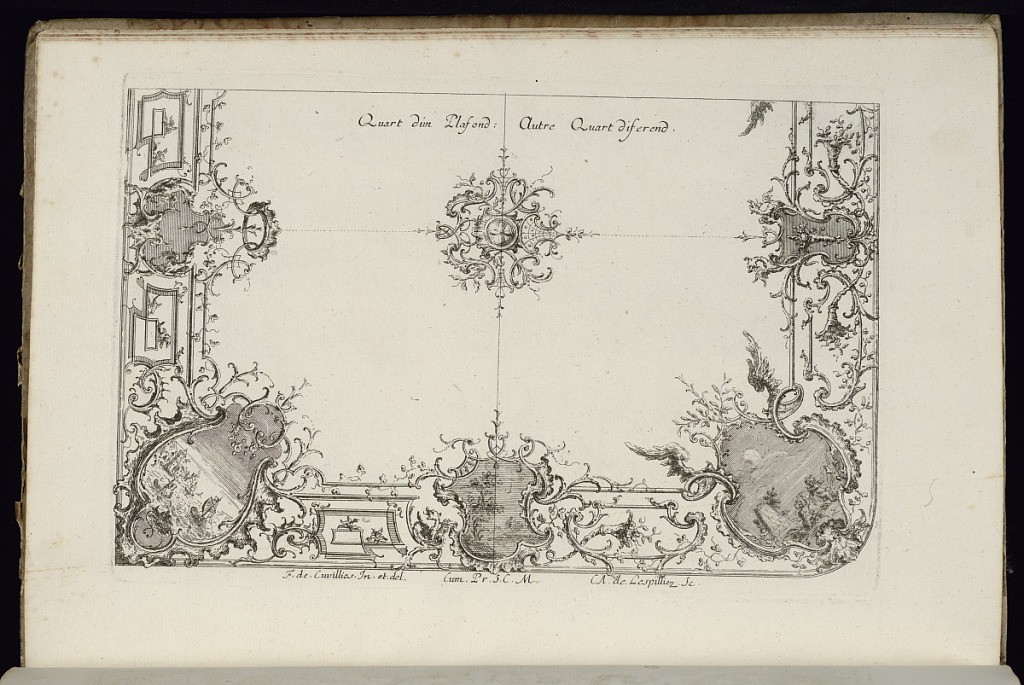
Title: Two Quarters of a Ceiling
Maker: François de Cuvilliés the Elder, Belgian, 1695 - 1768
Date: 1740–68
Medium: Etching and engraving on paper
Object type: Bound print
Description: Design for two quarters of a rocaille ceiling with alternate suggestions divided by a central rosette; the corner of the right variant is round.